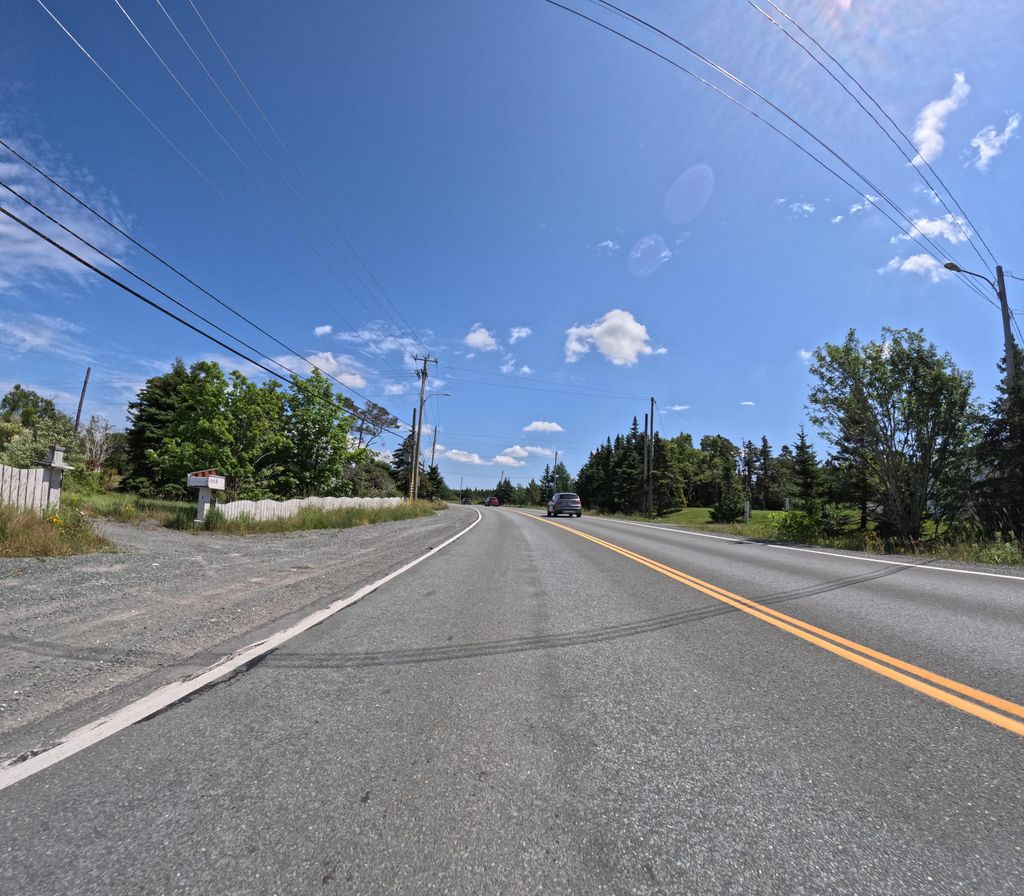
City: st_johns